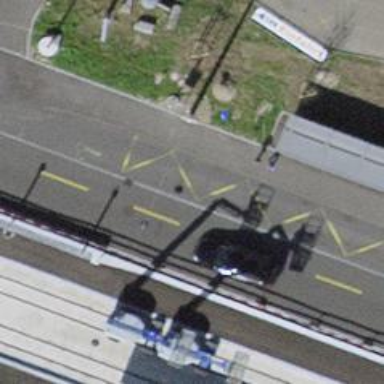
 serving as platform for public transportation."